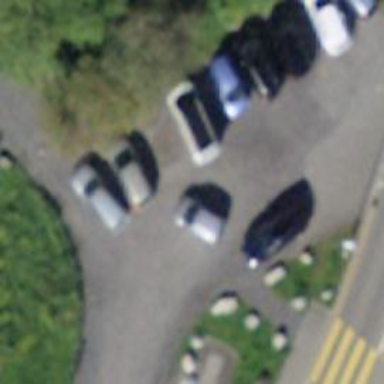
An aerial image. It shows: Road serving as parking aisle.